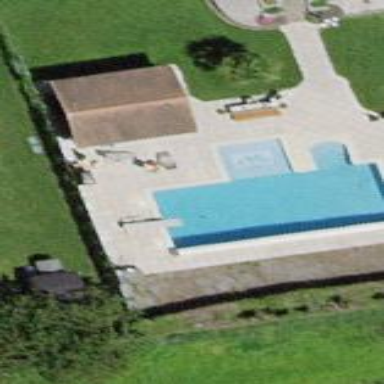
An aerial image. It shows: Swimming pool located in leisure land.